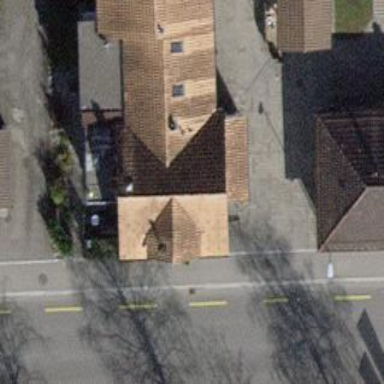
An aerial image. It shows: Terrace-style building with gabled roof.